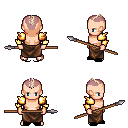
a pixel art fantasy rpg character, male body template, human, light skin, gold arm armor, robe skirt, white blonde short mohawk hairstyle, black slippers, spear, four views (front, back, left, right), 2x2 character sprite sheet, small pixel art, hard edges, no anti-aliasing